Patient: sex F, age 75
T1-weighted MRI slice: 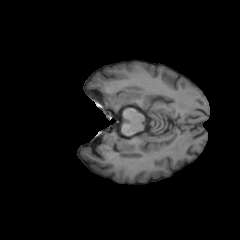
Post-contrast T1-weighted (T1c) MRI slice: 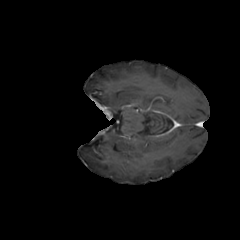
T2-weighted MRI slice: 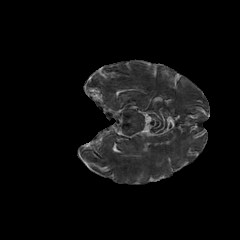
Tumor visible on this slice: no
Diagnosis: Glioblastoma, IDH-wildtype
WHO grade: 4